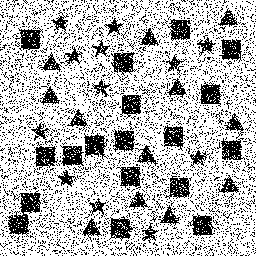
Squares: 18
Triangles: 12
Stars: 12
Total shapes: 42